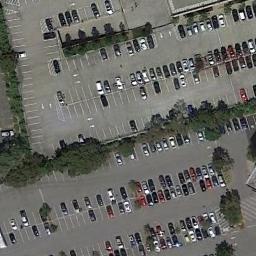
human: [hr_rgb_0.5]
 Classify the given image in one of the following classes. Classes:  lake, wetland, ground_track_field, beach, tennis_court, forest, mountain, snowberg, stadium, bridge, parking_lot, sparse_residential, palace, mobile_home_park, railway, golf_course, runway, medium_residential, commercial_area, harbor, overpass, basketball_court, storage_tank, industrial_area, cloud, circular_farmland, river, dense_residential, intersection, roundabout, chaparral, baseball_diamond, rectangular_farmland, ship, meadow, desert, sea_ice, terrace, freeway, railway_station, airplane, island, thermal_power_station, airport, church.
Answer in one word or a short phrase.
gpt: parking_lot